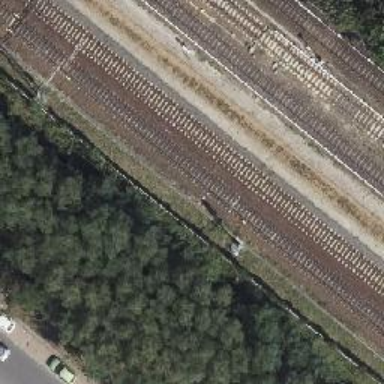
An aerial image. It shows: Railway signal.